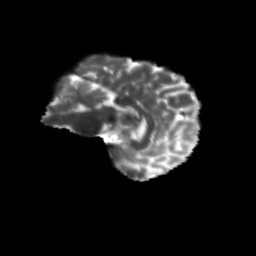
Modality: T2w
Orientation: sagittal
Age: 56
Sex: female
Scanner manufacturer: siemens
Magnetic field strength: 3 T
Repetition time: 4.71 s
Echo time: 0.0906 s